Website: apple
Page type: delivery-shipping
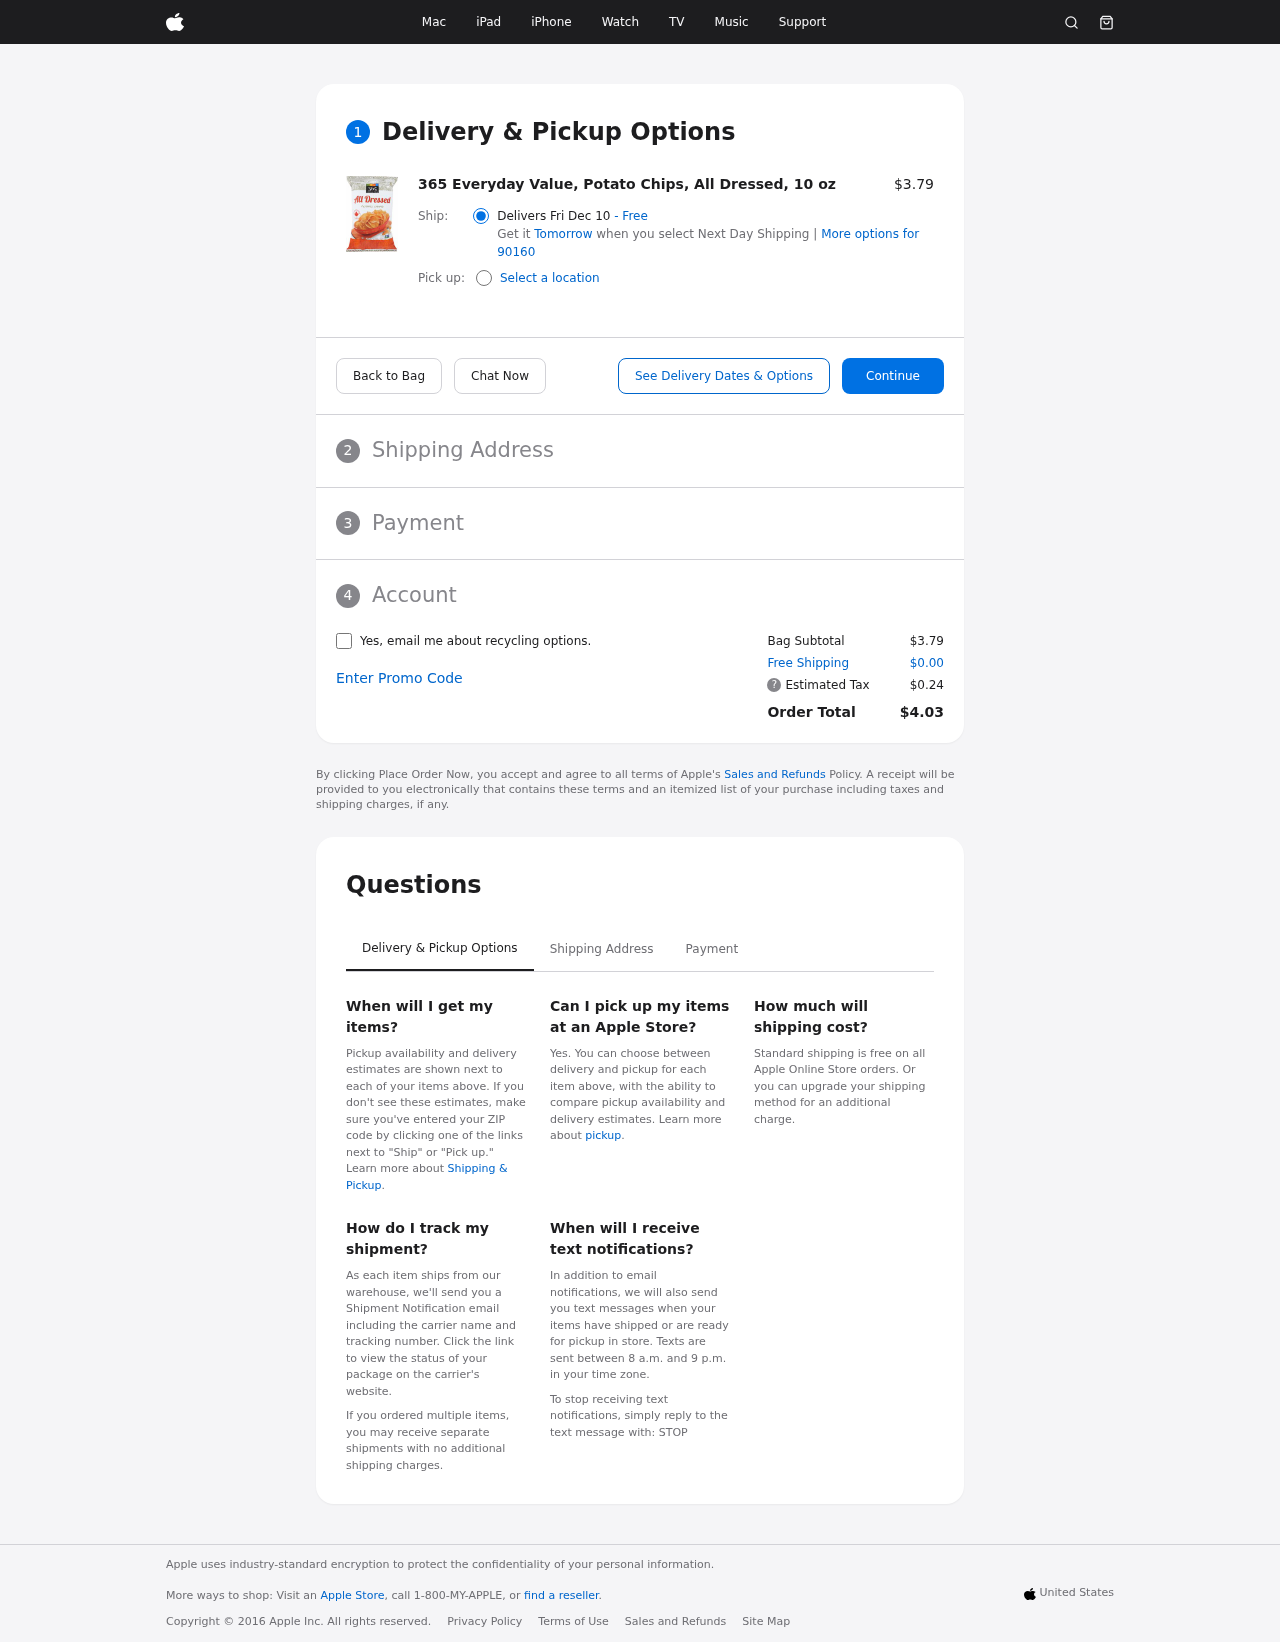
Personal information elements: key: PII_POSTCODE
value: More options for 90160
Product elements: key: PRODUCT1_NAME
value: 365 Everyday Value, Potato Chips, All Dressed, 10 oz
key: PRODUCT1_PRICE
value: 3.79
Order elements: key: ORDER_DELIVERY_DATE
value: Delivers Fri Dec 10
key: ORDER_SUBTOTAL
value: $3.79
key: ORDER_SHIPPING_COST
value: $0.00
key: ORDER_TAX
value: $0.24
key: ORDER_TOTAL
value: $4.03